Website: crate-barrel
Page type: review-order
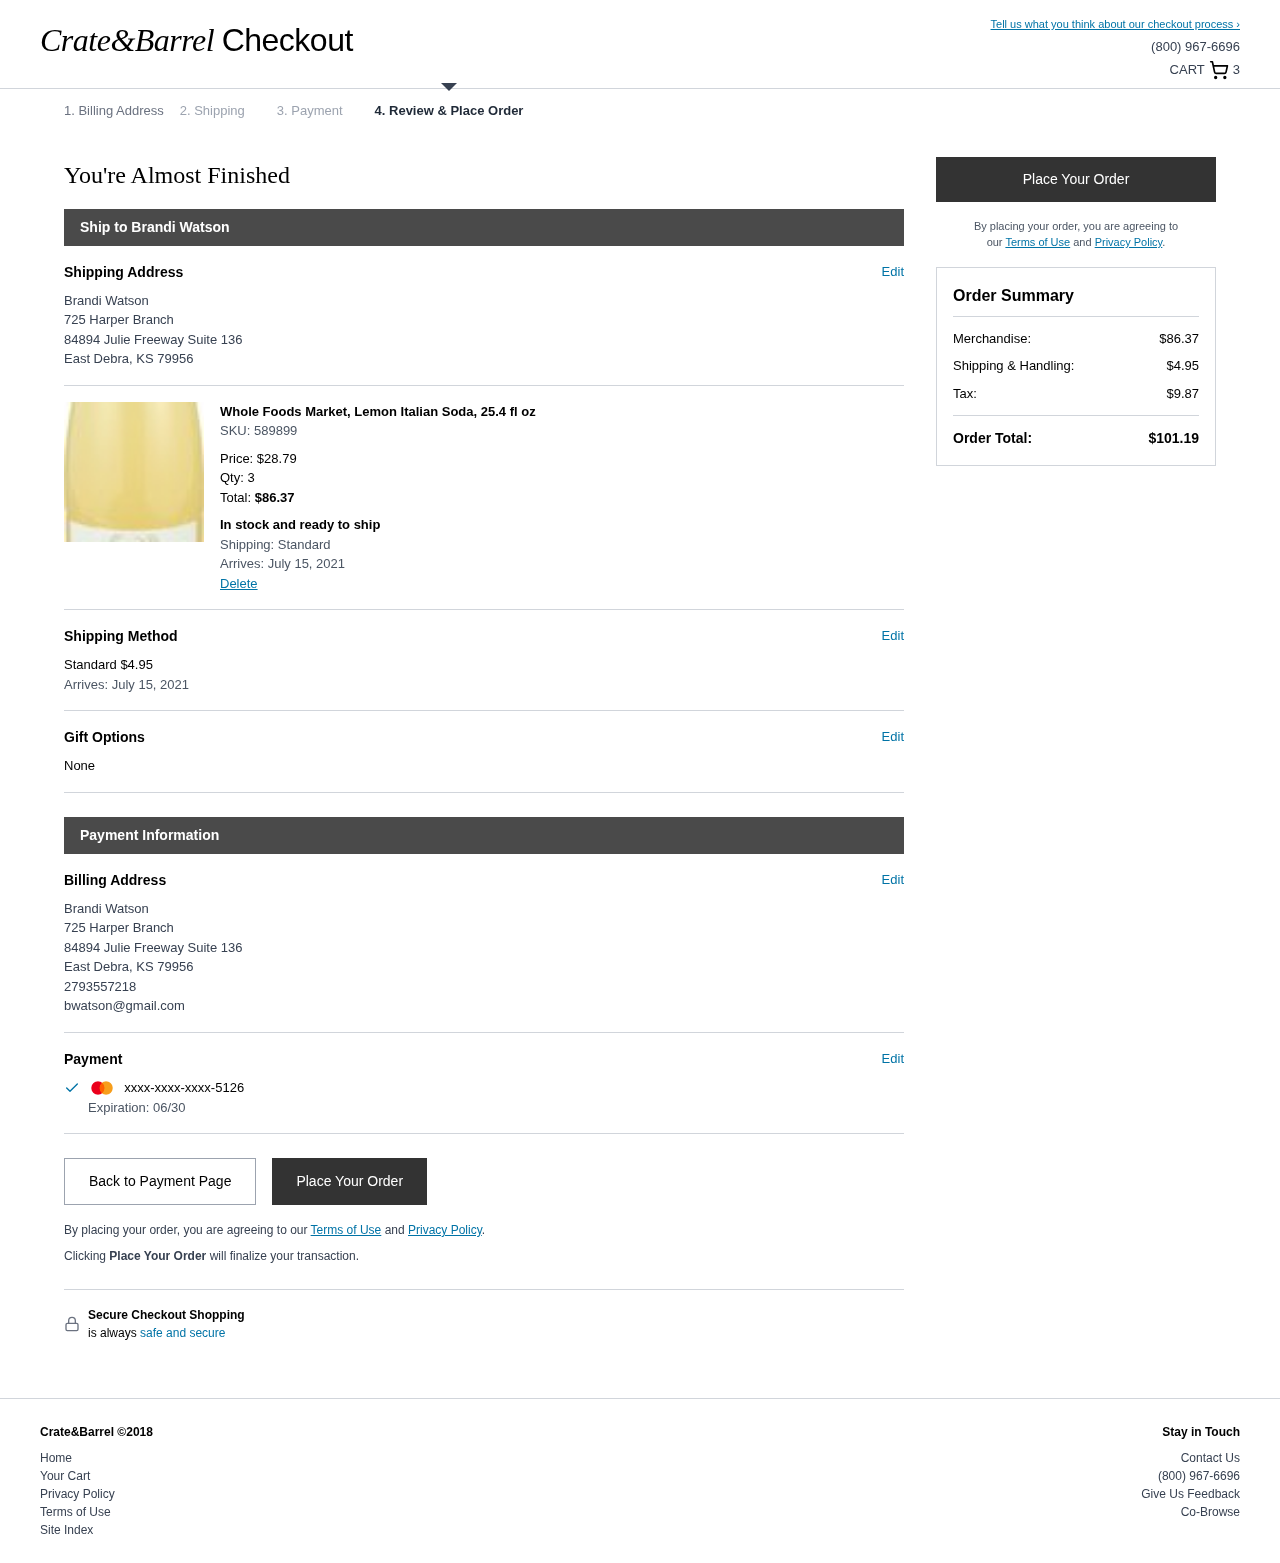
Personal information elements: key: PII_CARD_EXPIRY
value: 06/30
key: PII_CARD_LAST4
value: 5126
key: PII_EMAIL
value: bwatson@gmail.com
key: PII_FULLNAME
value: Brandi Watson
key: PII_PHONE
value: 2793557218
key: PII_STREET
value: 725 Harper Branch
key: PII_STREET2
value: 84894 Julie Freeway Suite 136
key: PII_FULLNAME2
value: Brandi Watson
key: PII_CITY2
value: East Debra
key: PII_STATE_ABBR2
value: KS
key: PII_POSTCODE2
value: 79956
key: PII_FULLNAME3
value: Brandi Watson
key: PII_CITY3
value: East Debra
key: PII_STATE_ABBR3
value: KS
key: PII_POSTCODE
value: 79956
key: PII_POSTCODE_FULL
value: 79956
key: PII_POSTCODE_NUMERIC
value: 79956
Product elements: key: PRODUCT1_NAME
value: Whole Foods Market, Lemon Italian Soda, 25.4 fl oz
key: PRODUCT1_PRICE
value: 28.79
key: PRODUCT1_QUANTITY
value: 3
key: PRODUCT1_SKU
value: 589899
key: PRODUCT1_TOTAL
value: $86.37
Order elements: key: ORDER_NUM_ITEMS
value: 3
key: ORDER_DELIVERY_DATE
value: July 15, 2021
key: ORDER_SHIPPING_COST
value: $4.95
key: ORDER_DELIVERY_DATE2
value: July 15, 2021
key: ORDER_SUBTOTAL
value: $86.37
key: ORDER_SHIPPING_COST2
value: $4.95
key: ORDER_TAX
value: $9.87
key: ORDER_TOTAL
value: $101.19